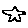
Label: star